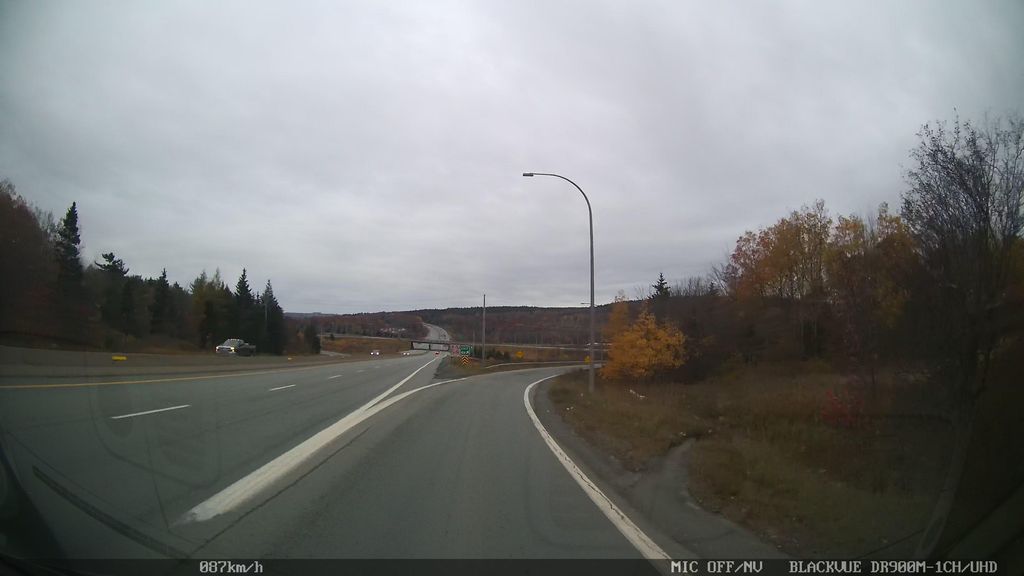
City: halifax